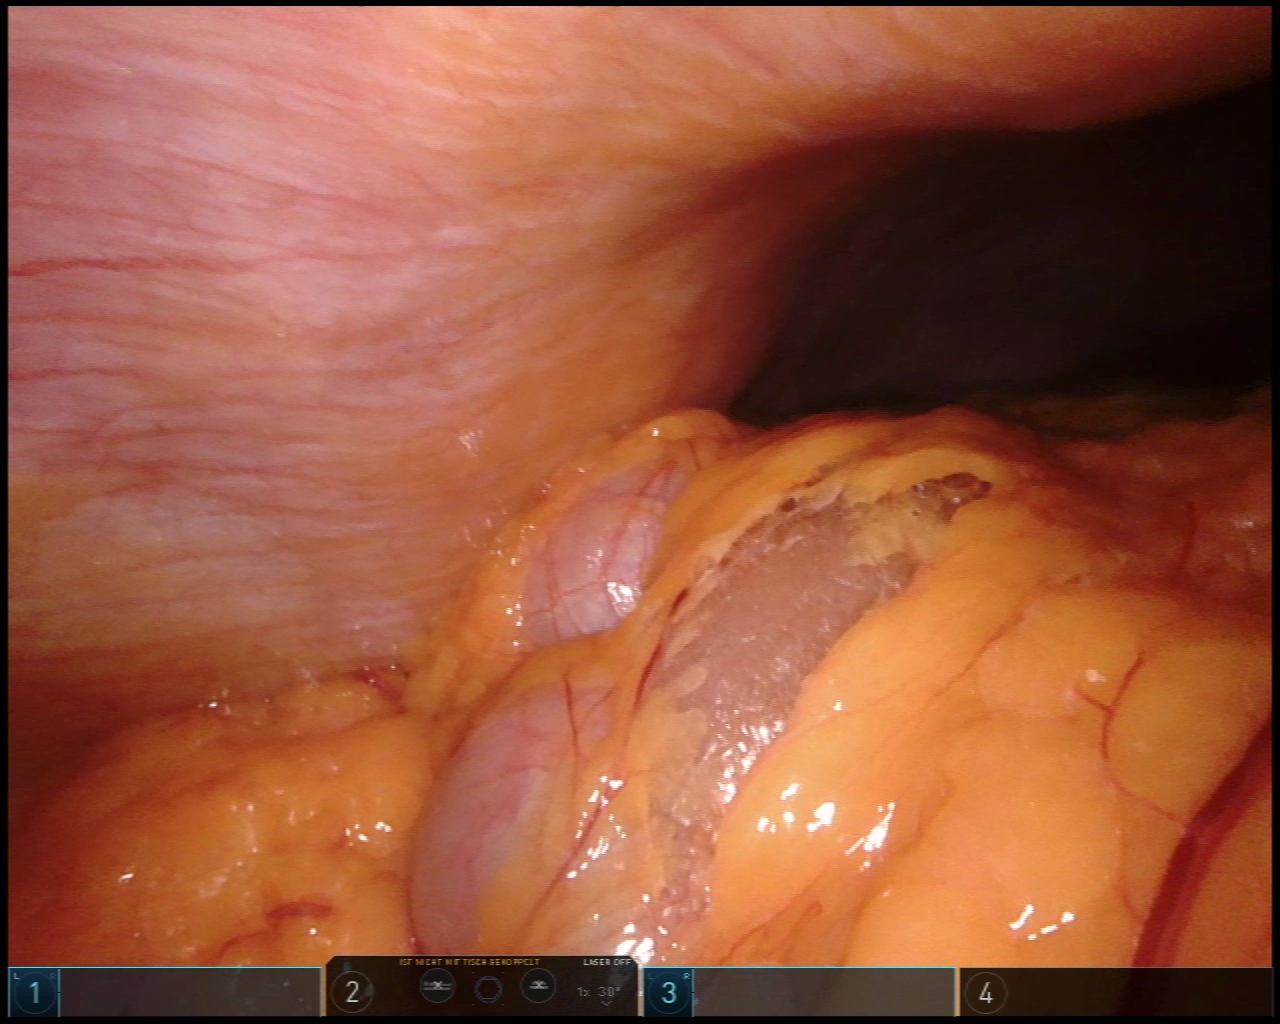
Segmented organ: abdominal_wall
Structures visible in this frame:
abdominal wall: yes
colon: yes
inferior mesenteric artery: no
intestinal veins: no
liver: no
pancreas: no
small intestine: no
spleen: no
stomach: no
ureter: no
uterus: no
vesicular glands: no